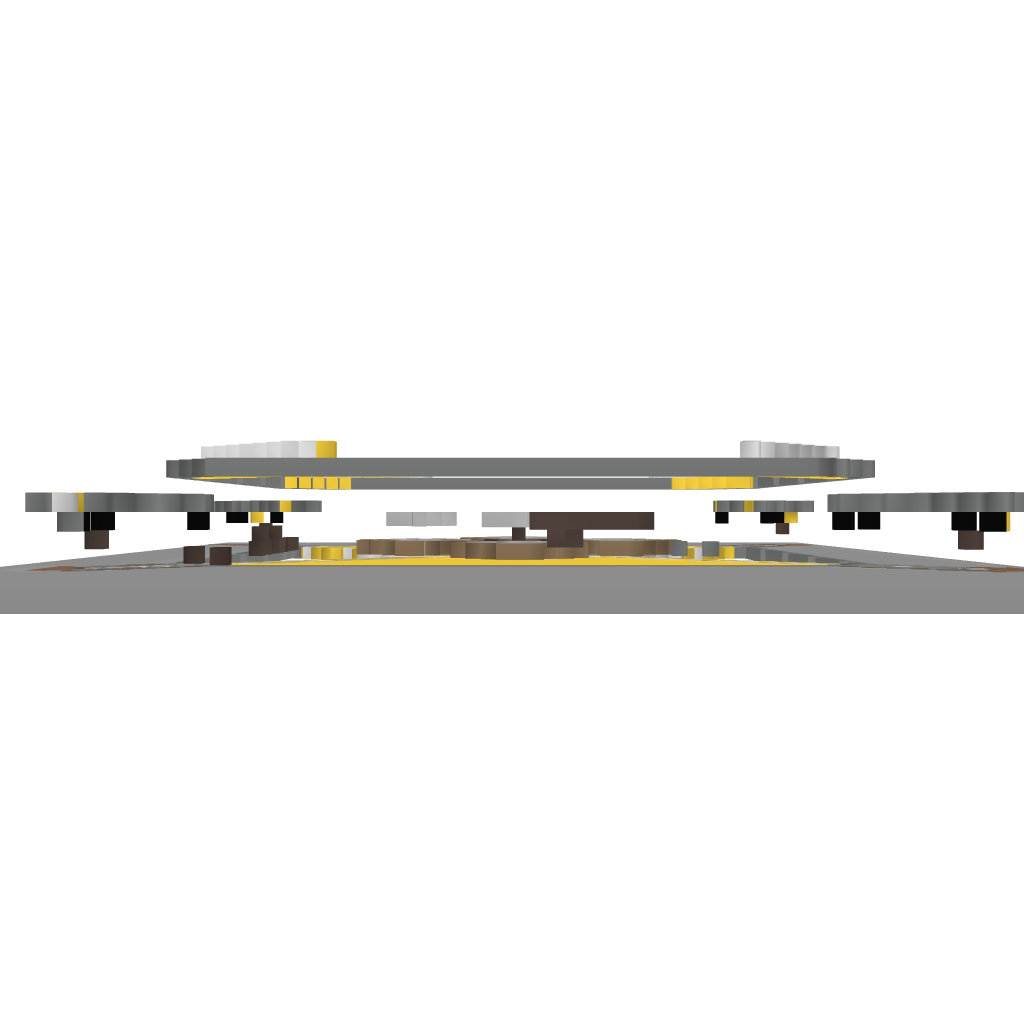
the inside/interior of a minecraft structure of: My Spawn